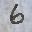
Label: 6